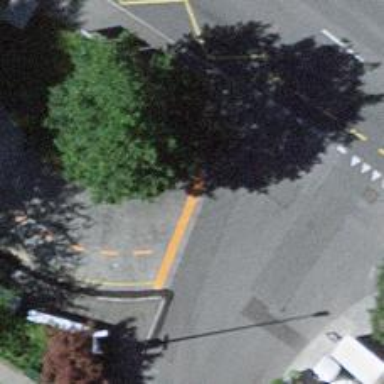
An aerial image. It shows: Kerb serving as barrier.